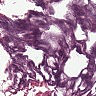
Metastatic tissue present: no